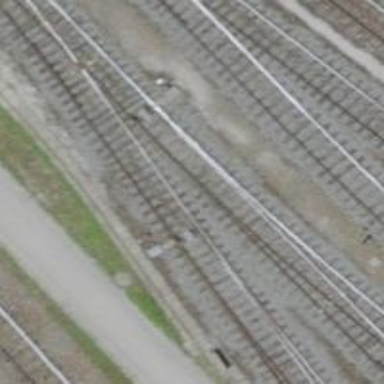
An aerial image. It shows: Railway switch.